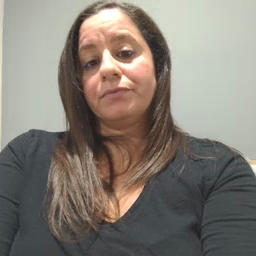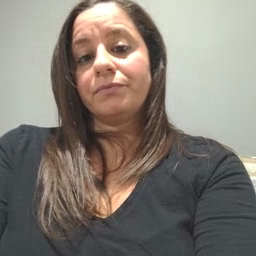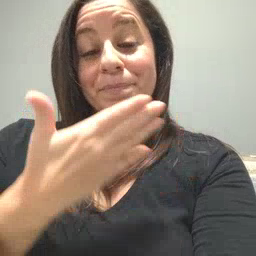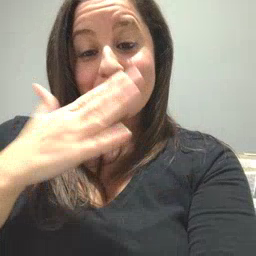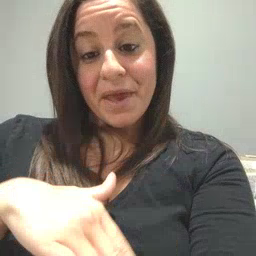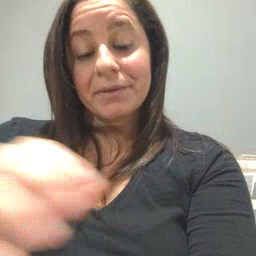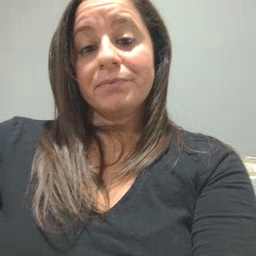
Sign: bad